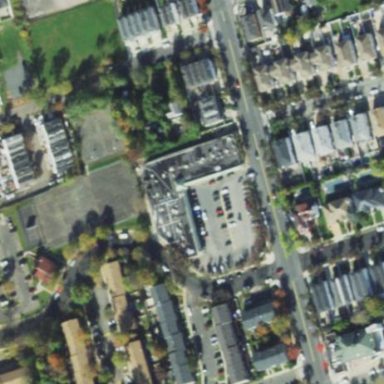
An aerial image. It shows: Retail building.